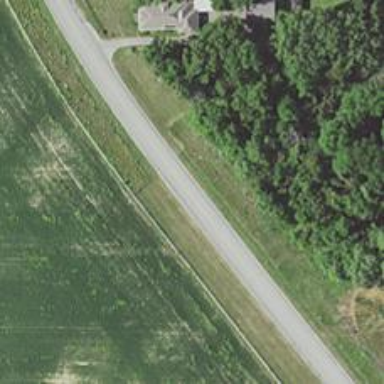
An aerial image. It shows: Tertiary road with asphalt surface.